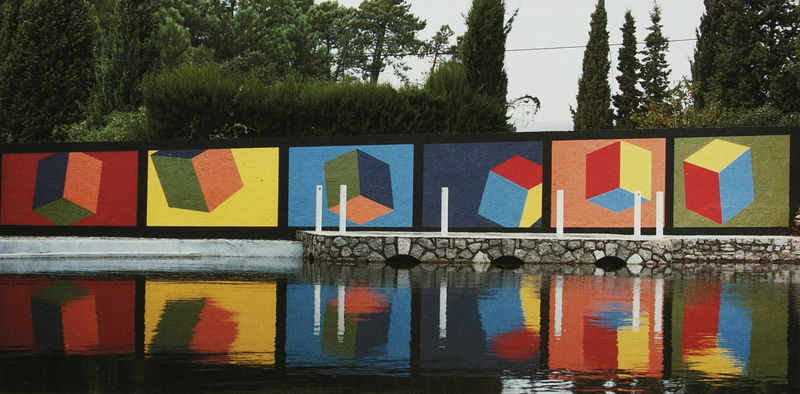
Titel: Installation G. Fuchs Residence, Mouans-Sartoux - Bordered and vertically divided wall with tilted forms
Künstler: Sol Lewitt
Standort: Mouans-Sartoux
Institution: Privatsammlung
Schlagwörter: blau, himmel, wasser, bäume, fluss, gelb, grün, see, ufer, bunt, orange, park, rot, wand, spiegelung, büsche, sträucher, garten, skulptur, italien, abstrakt, mauer, wandmalerei, foto, kunst, würfel, wandbilder, fresko, geometrie, bau, installation, kubus, opart, rosas, kunstwerk, konkret, kunst am bau, sosa